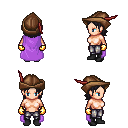
a pixel art fantasy rpg character, female body template, human, light skin, lavender cape, metal pants, raven long bangs hairstyle, leather cap, gold gloves, black shoes, four views (front, back, left, right), 2x2 character sprite sheet, small pixel art, hard edges, no anti-aliasing